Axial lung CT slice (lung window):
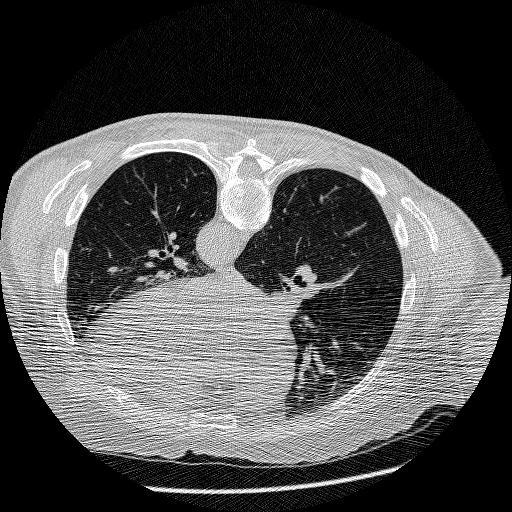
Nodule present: no